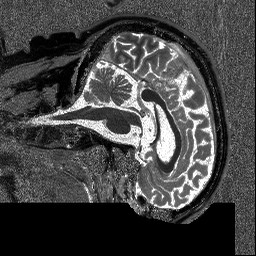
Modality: T1map
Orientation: sagittal
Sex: male